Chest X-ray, PA view. Patient: 37 years old, sex F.
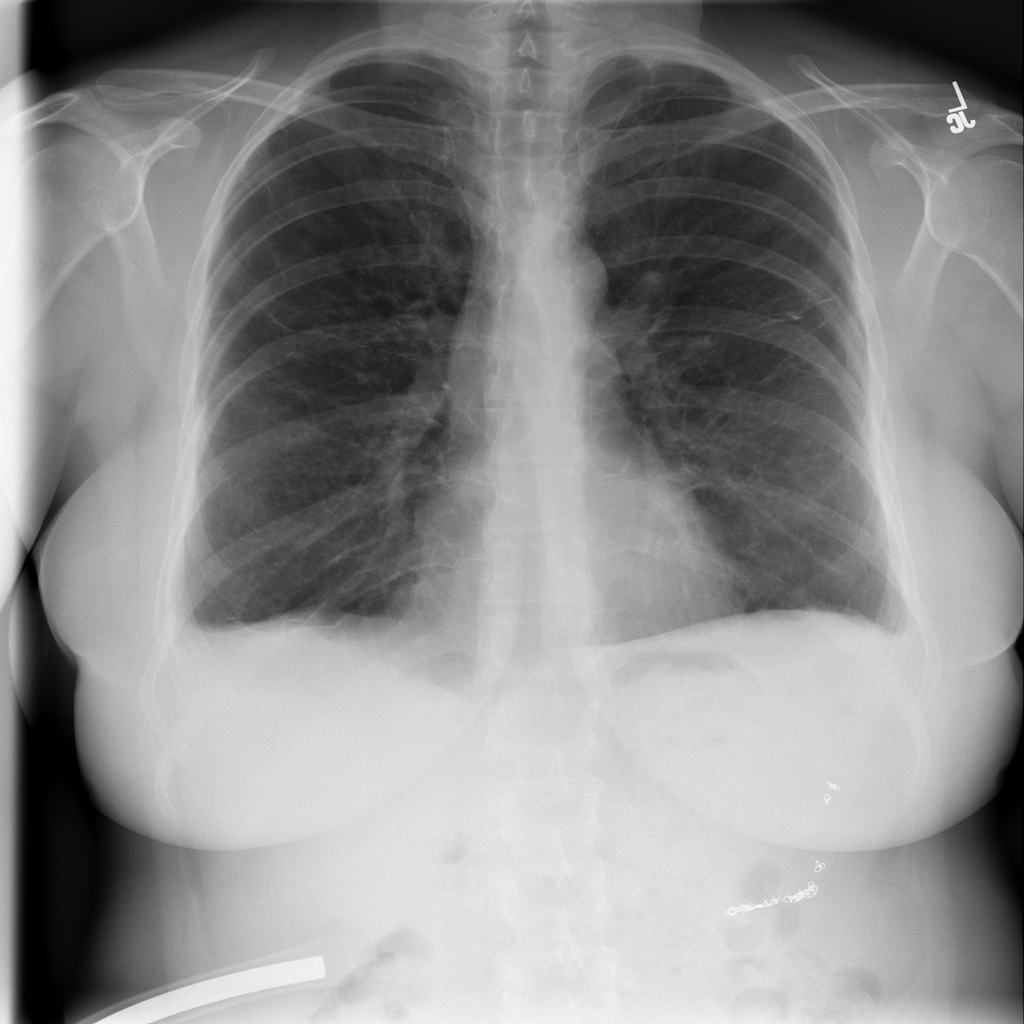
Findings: No Finding